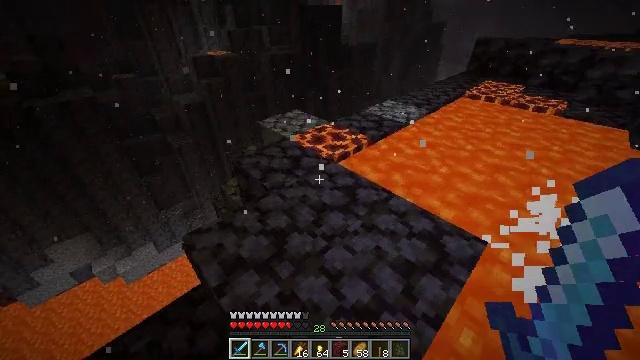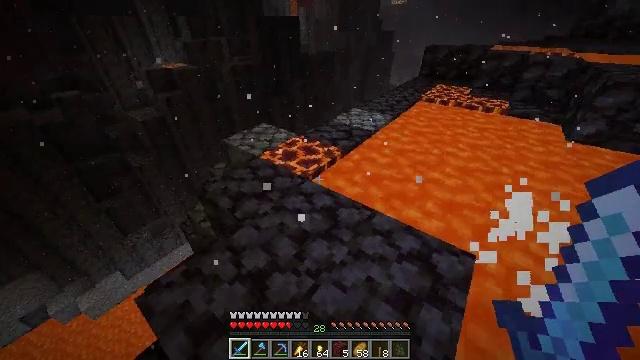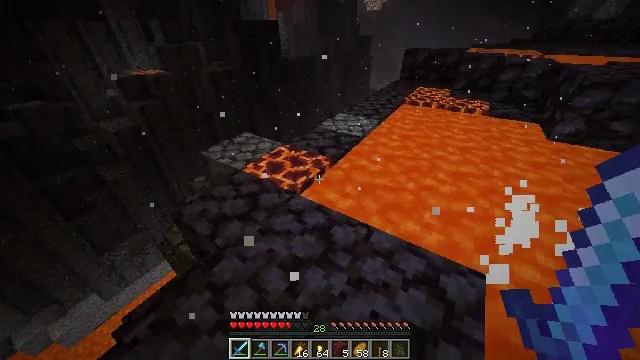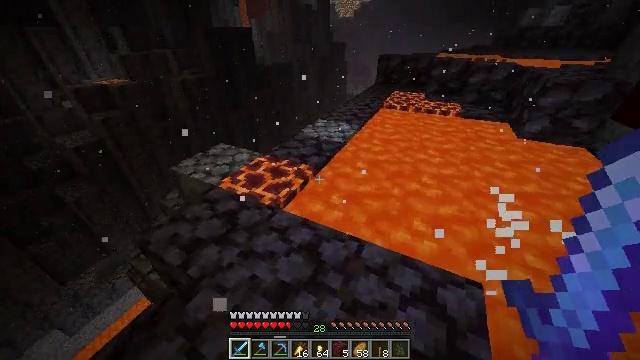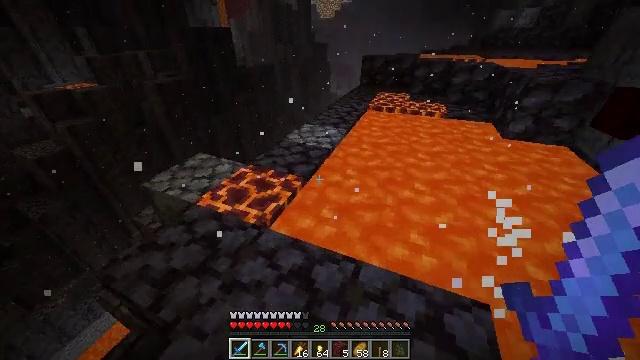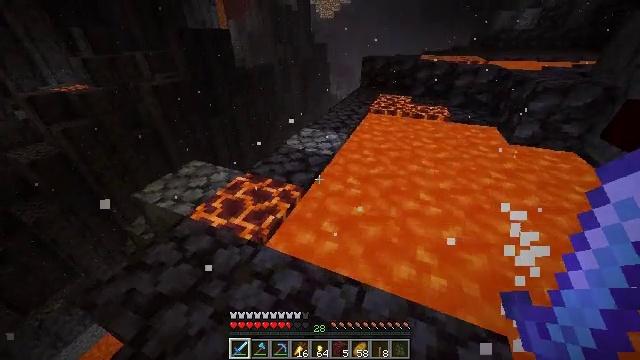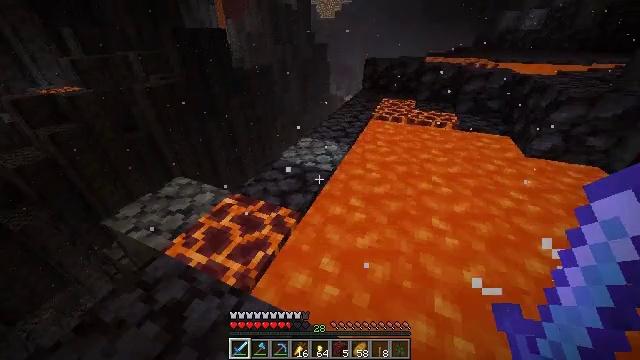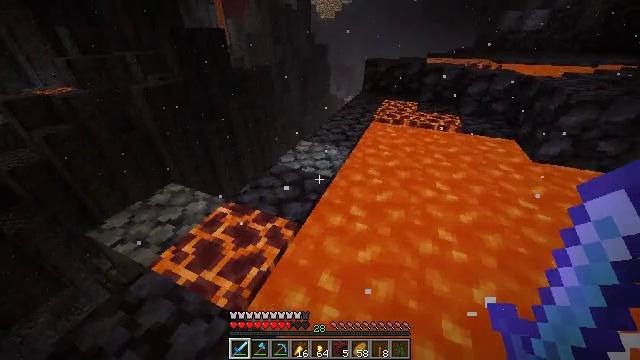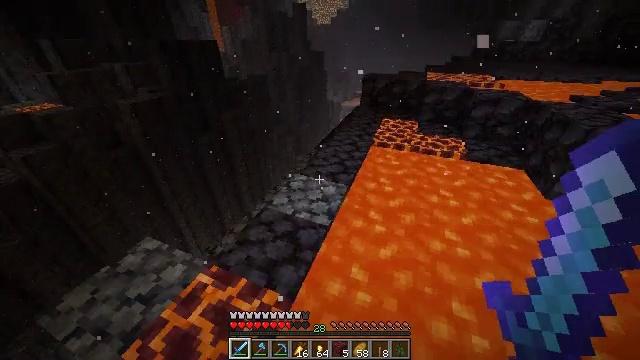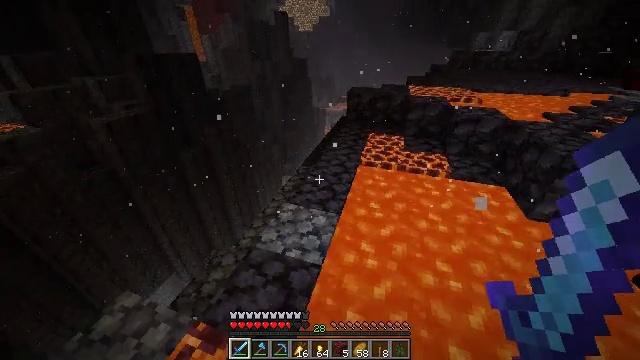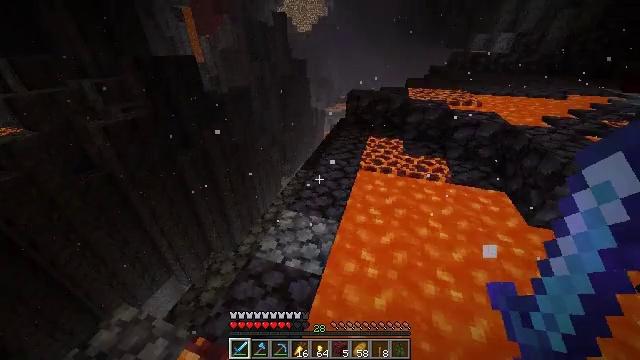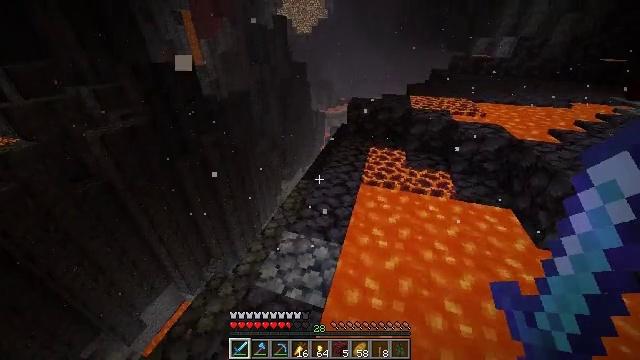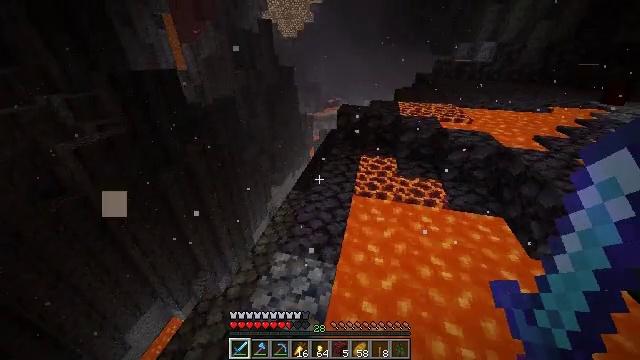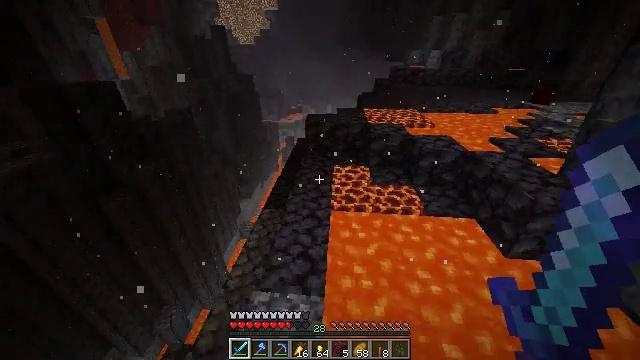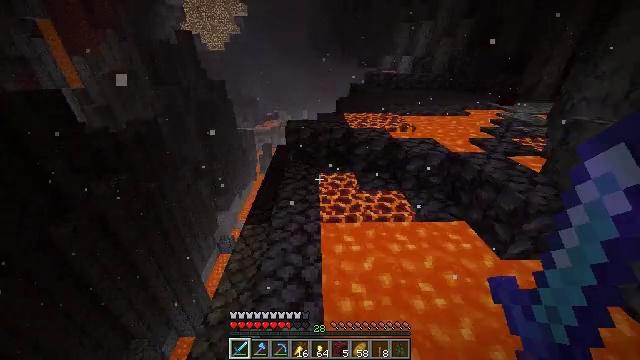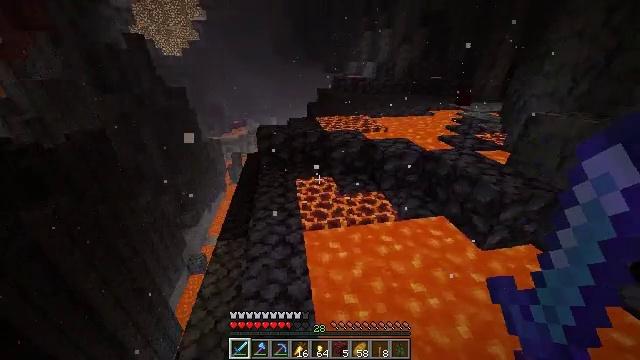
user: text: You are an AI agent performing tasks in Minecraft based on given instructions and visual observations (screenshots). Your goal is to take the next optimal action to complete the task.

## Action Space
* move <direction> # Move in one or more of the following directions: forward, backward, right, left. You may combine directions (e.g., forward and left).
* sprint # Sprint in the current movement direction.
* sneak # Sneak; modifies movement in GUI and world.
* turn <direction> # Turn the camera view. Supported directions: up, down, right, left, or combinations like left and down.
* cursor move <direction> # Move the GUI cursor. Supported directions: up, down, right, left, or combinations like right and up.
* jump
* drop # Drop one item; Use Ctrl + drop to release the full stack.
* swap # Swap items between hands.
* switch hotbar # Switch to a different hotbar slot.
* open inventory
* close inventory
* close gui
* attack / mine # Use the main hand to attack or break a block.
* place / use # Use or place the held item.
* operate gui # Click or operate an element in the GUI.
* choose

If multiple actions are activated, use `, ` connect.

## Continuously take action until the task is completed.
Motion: motion action
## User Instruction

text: Kill a magma cube.
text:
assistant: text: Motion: move forward, sprint, turn right
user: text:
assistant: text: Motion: move forward, sprint, turn right
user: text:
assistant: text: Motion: move forward, sprint, turn right and up
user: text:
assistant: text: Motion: move forward, sprint, turn right
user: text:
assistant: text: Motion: move forward, sprint
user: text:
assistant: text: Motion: move forward, sprint
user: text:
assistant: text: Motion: move forward, sprint
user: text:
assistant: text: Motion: move forward, sprint, jump
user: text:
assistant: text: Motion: move forward, sprint, turn right, jump
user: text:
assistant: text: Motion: move forward, sprint, jump
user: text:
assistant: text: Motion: move forward, sprint
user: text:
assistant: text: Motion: move forward and move left, sprint, turn right
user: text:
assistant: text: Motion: move forward and move left, sprint, turn right and up
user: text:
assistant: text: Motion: move forward and move left, sprint, turn right and up
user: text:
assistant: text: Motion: move forward and move left, sprint, turn right and up
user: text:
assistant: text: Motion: move forward and move left, sprint, turn right and up
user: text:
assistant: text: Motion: move forward and move left, sprint, turn right
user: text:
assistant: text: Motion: move forward, sprint, turn right
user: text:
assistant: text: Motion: move forward, sprint, turn right
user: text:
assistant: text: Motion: move forward, sprint, turn right
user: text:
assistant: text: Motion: move forward, sprint, turn right, jump
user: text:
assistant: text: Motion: move forward, sprint, turn right, jump
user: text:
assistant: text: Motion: move forward, sprint, turn right, jump
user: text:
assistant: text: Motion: move forward, sprint, turn right, jump
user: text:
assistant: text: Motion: move forward, sprint, turn right
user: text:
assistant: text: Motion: move forward, sprint, turn right
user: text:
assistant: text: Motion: move forward, sprint, turn right
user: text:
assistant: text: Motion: move forward, sprint
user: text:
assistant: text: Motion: move forward, turn right
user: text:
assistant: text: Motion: move forward, turn right